Question: I have witch is content page. On this page, on click event is triggered:
'''
$("#lnkConsent").click(function (e) {
var dlg = $("#divConsent").dialog();
dlg.load('page2.aspx').dialog('open');
});
'''
html:
'''
<div id="divConsent" title="Consent" class="UniversalDialog"></div>
'''
Page is an empty page, standard web form no serverside forms or heads:
'''
<html xmlns="http://www.w3.org/1999/xhtml">
<head >
<title></title>
</head>
<body>
<form id="form1" > <div></div> </form>
</body>
</html>
'''
C# code behind on page Page_Load:
'''
Response.ContentType = "image/jpeg";
Response.Clear ( );
Response.BufferOutput = true;
Response.WriteFile ( Path.Combine ( Server.MapPath ( "~/foldername" ), filename);
Response.Flush ( );
Response.End ( );
'''
When is called through address bar it works correctly: image is displayed
but, when I try to load this page in dialog on result is as is shown below:

Ofcourse, I would like to show this flushed picture in jQuery dialog loading in it.
What is my problem?
What I'm missing?
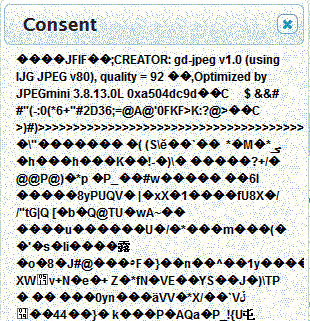
Answer: The 'load' function you are using expects HTML back, which it never receives. Instead what you might want to do is to create an image tag with source as 'page2.aspx' and then set it as a dialog content. Something along these lines (just an idea though, might need some adjustment):
'''
$("#lnkConsent").click(function (e) {
var dlg = $("#divConsent").dialog();
var image = $('<img src="page2.aspx"/>');
dlg.html(image).dialog('open');
});
'''